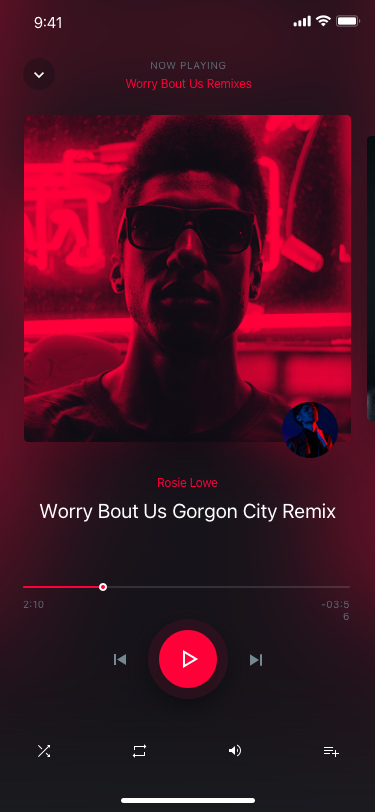
Text in this UI design:
Worry Bout Us Gorgon City Remix
Rosie Lowe
Now Playing
Worry Bout Us Remixes
2:10
-03:56